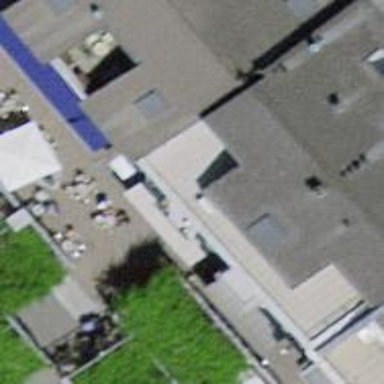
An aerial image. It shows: Bar with onsite brewery.